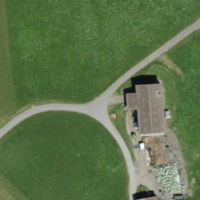
EUNIS habitat code: 24
Species observed at this site:
Prunus padus